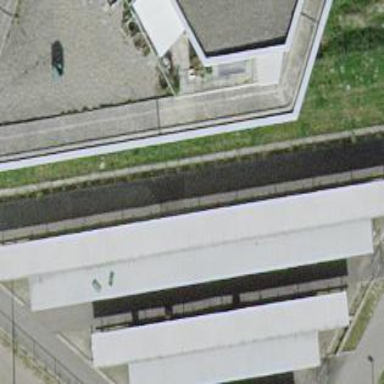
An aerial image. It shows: View of roof of building.